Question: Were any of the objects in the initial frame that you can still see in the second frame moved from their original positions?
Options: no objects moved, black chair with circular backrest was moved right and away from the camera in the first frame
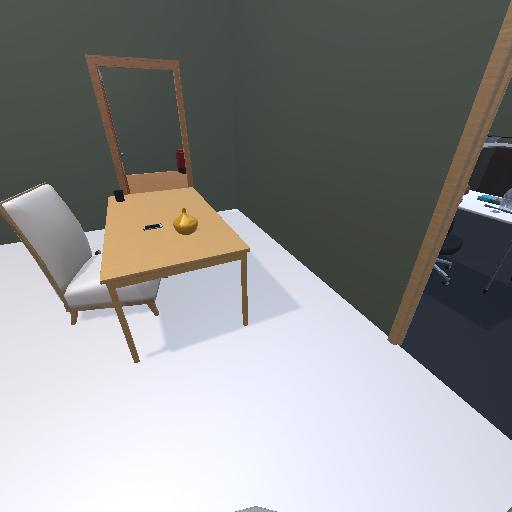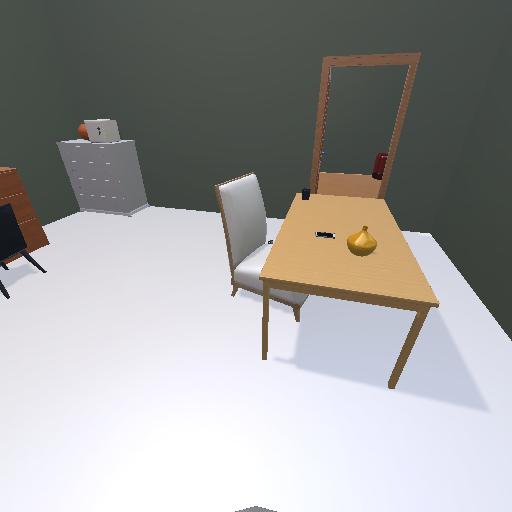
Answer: no objects moved